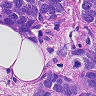
Metastatic tissue present: yes